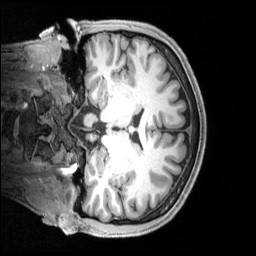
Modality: T1w
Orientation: coronal
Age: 22
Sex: male
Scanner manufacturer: siemens
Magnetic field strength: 3 T
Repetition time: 2.4 s
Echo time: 0.00219 s